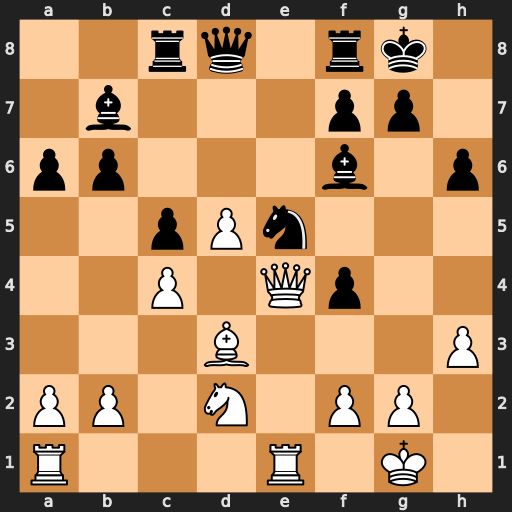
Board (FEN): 2rq1rk1/1b3pp1/pp3b1p/2pPn3/2P1Qp2/3B3P/PP1N1PP1/R3R1K1
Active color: w
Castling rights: -
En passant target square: -
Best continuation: Qh7#